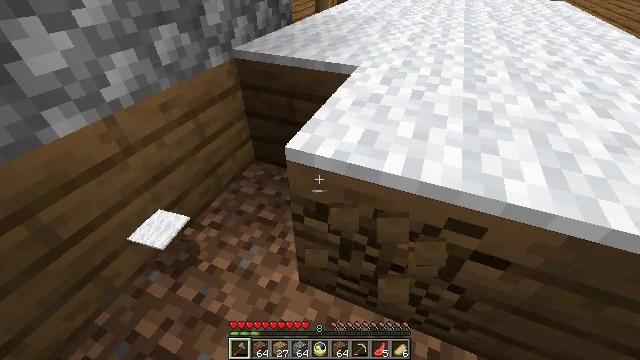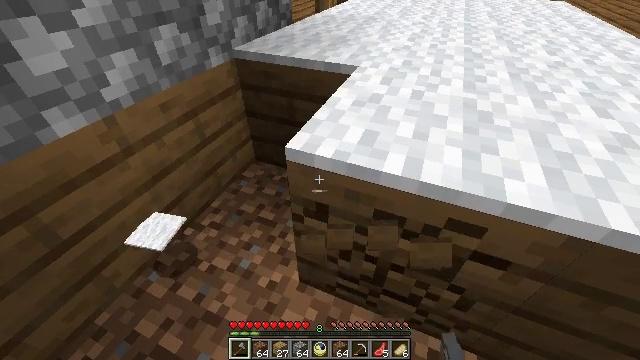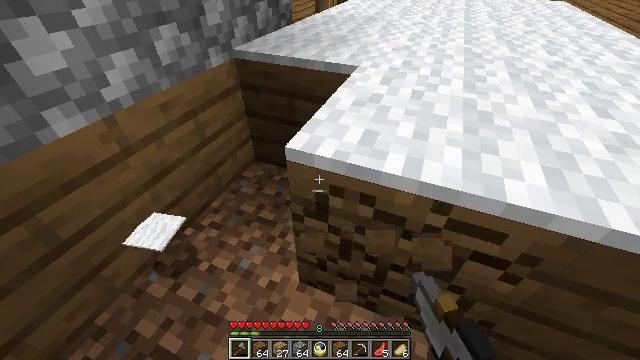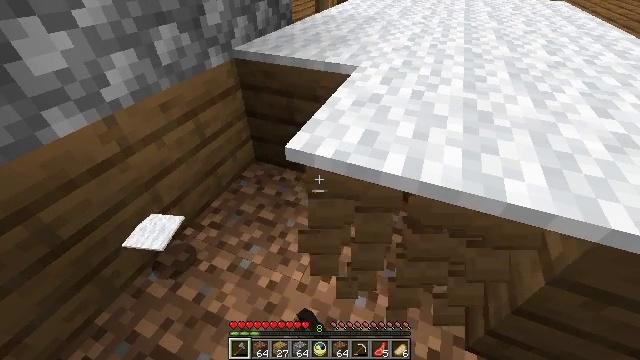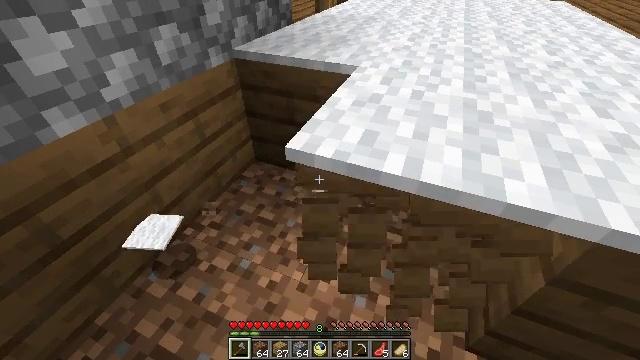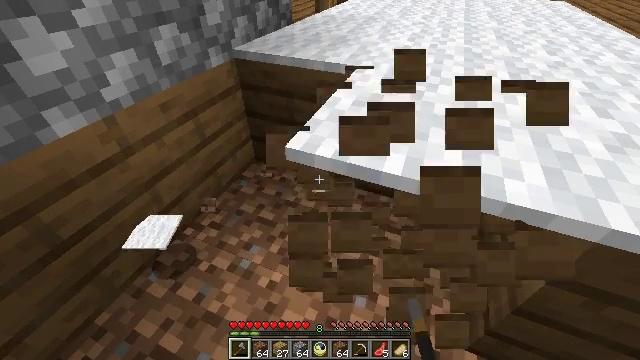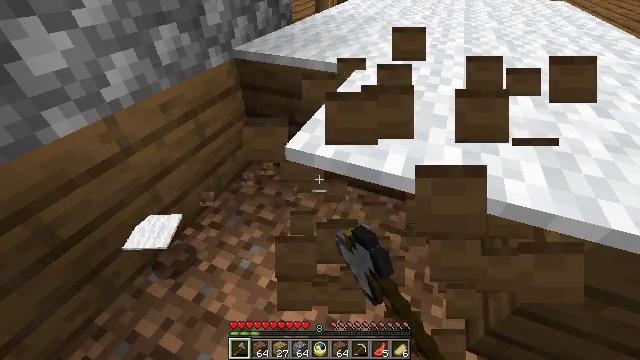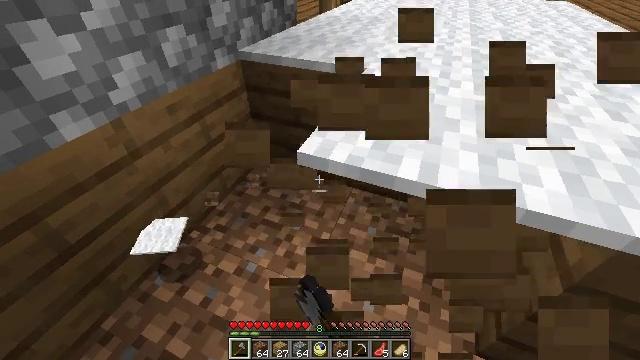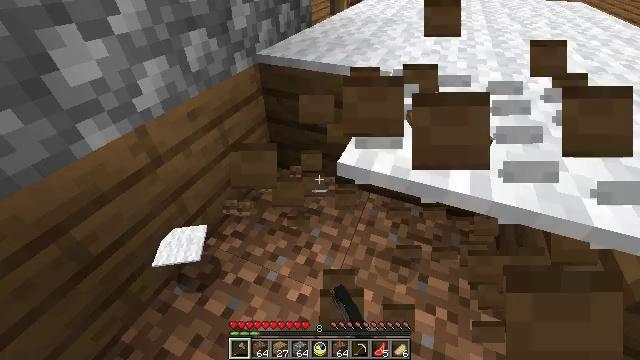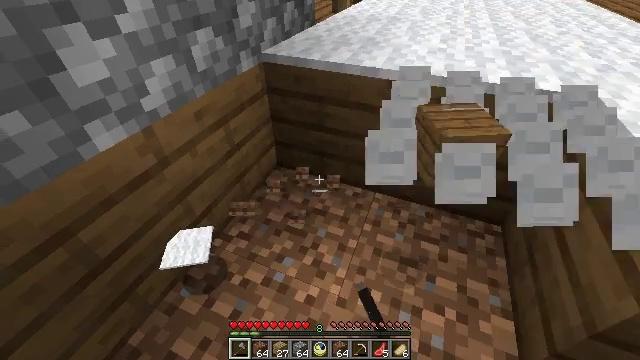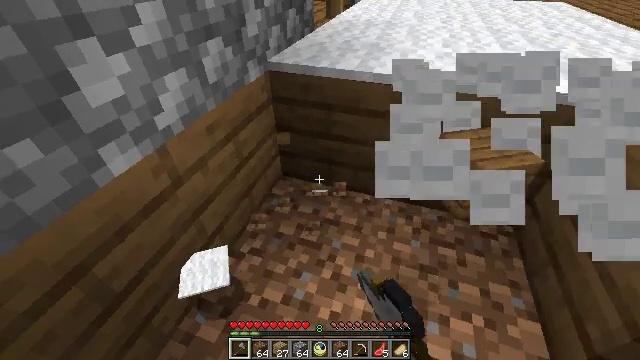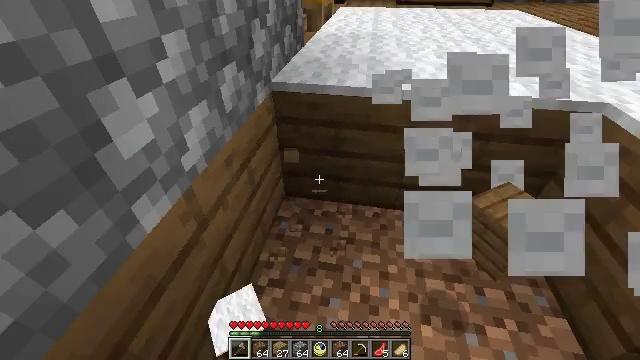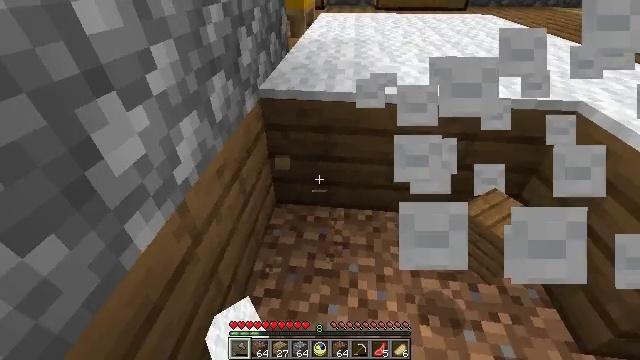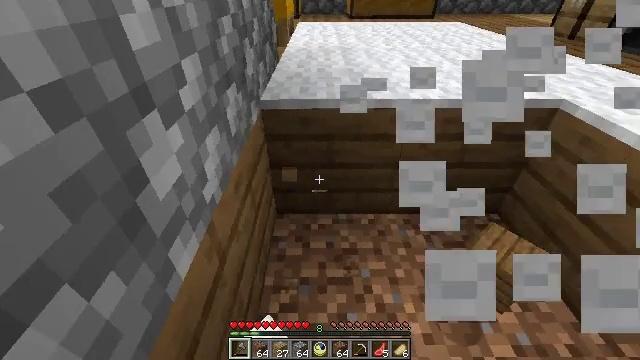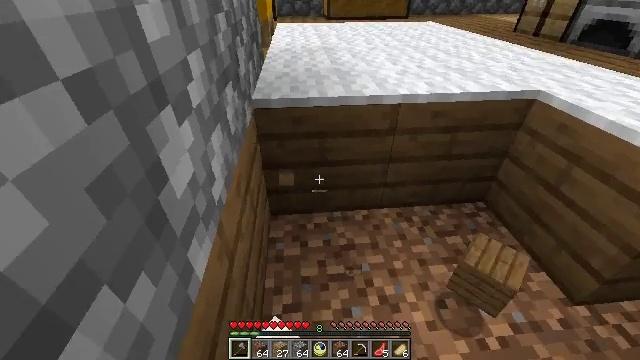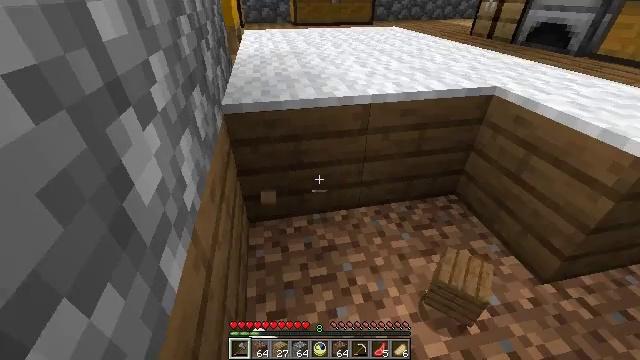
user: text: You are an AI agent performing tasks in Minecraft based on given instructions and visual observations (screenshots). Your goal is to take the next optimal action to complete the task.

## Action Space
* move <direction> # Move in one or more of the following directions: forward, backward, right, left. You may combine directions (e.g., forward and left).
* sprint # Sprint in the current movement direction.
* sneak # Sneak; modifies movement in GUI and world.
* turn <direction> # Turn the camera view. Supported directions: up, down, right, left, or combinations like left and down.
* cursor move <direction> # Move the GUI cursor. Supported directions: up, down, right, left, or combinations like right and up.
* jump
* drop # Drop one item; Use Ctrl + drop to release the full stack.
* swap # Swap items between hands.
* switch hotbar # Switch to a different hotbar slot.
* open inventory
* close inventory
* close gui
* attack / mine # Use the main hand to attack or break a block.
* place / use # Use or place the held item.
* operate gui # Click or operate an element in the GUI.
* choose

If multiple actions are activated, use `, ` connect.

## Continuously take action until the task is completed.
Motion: motion action
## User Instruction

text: Attack the spruce planks to recycle them.
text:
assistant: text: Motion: attack / mine
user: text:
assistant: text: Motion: attack / mine
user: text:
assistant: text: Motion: attack / mine
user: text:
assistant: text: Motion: attack / mine
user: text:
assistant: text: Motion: attack / mine
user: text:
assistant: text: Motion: attack / mine
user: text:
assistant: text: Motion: move left, attack / mine
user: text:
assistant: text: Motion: move left, attack / mine
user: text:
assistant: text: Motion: move left, attack / mine
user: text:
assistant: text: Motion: move left, turn right, attack / mine
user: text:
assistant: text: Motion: move left, turn right and up
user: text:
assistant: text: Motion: move left, turn right
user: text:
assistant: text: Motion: move left, turn right and up
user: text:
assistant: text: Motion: turn right
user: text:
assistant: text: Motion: turn right and up
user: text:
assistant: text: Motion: turn right
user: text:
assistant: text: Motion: turn right and up
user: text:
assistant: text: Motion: no_op
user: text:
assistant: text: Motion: attack / mine
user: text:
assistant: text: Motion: attack / mine
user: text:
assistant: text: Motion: attack / mine
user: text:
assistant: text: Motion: attack / mine
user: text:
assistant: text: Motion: attack / mine
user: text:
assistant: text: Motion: attack / mine
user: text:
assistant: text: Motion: attack / mine
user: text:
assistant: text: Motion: attack / mine
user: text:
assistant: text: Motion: attack / mine
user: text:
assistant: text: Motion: attack / mine
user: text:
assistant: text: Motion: attack / mine
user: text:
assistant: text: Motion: attack / mine